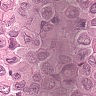
Metastatic tissue present: yes